Lunar surface albedo tile
Center latitude: 39.041
Center longitude: 3.573
Resolution (meters per pixel, mean): 145.92
Tile area (km^2): 21971.57
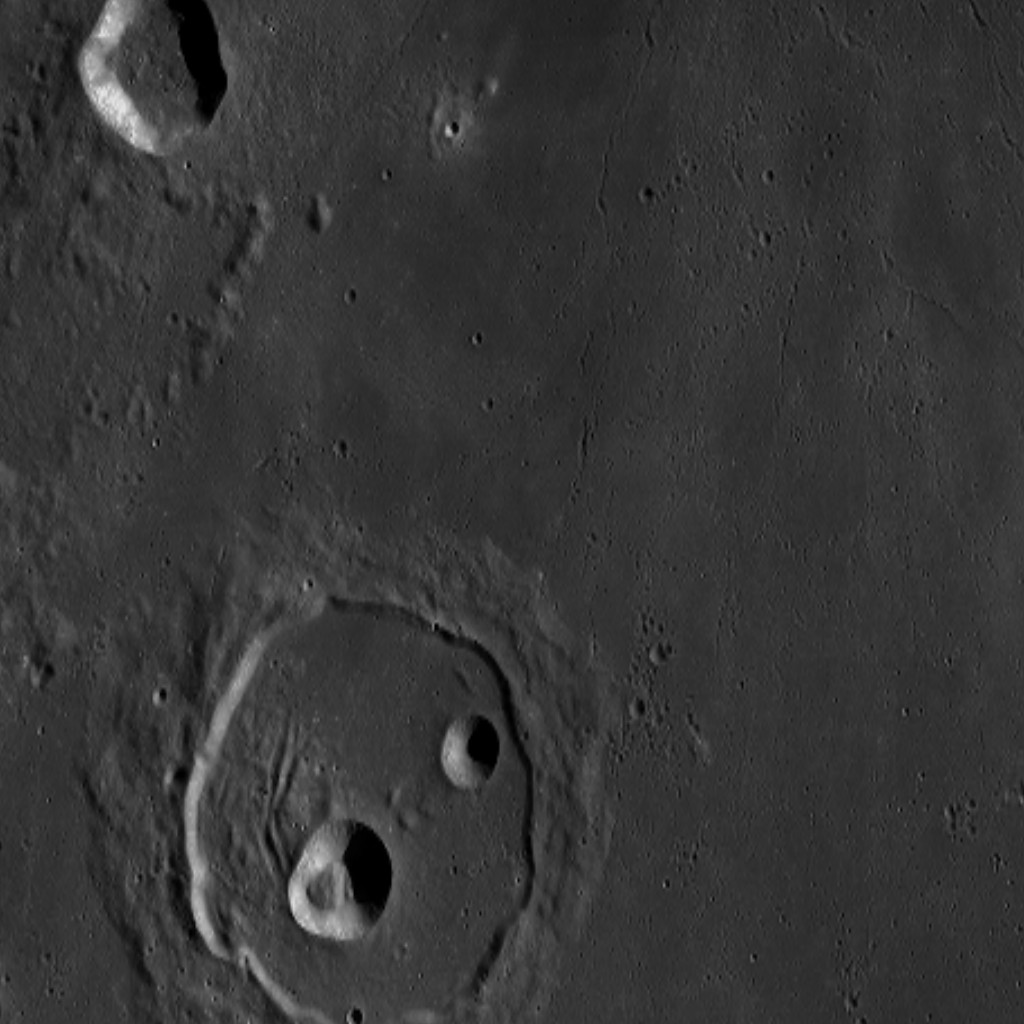